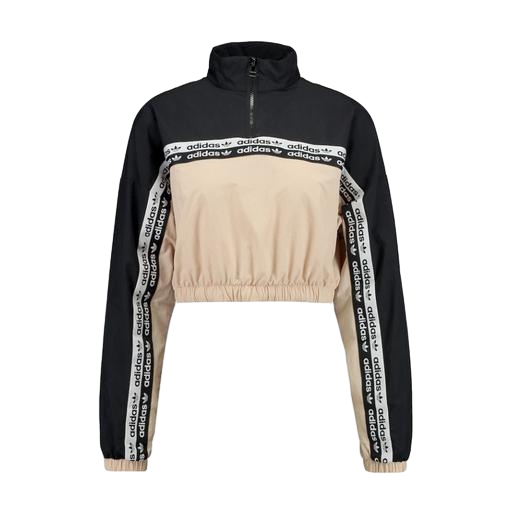
track top, track jacket, black track jacket, white background